Question: I'm trying to print to screen this times table in reverse like the photo but can't figure what I need to change to do that.
'''
var digit = 9, multiplier = 9, textresult = "", result = 0;
while (digit > 0) {
for (multiplier = 9; multiplier >= digit; multiplier--) {
result = digit * multiplier;
if (digit == multiplier) {
textresult += digit + " x " + multiplier + " = " + result + "
<br>";}
else {
textresult += digit + " x " + multiplier + " = " + result +
"&nbsp;&nbsp;&nbsp;&nbsp;&nbsp;";}
}
digit--;}
strong textdocument.write(textresult);
'''
any Ideas?

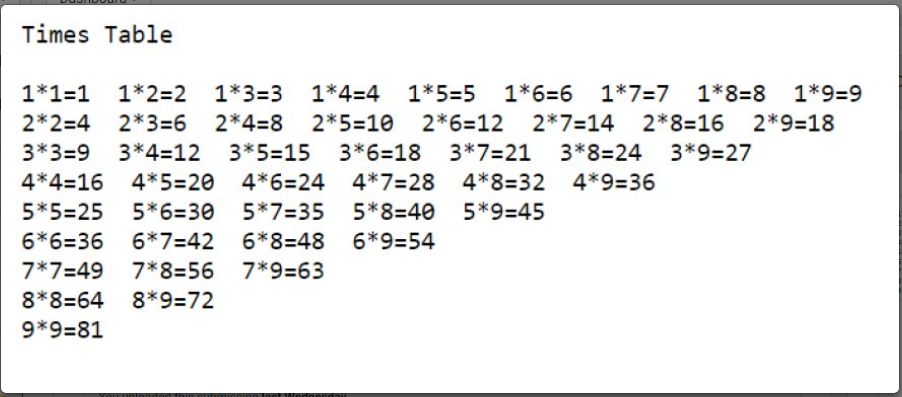
Answer: Try this correction
'''
var digit = 1,
textresult = "<pre><code>",
max = 9;
while (digit <= max) {
for (var multiplier = digit; multiplier <= max; multiplier++) {
var result = digit * multiplier;
textresult += digit + " * " + multiplier + " = " + result;
if (10 > result) {
textresult += " ";
}
if (max == multiplier) {
textresult += "<br/>";
} else {
textresult += " ";
}
}
digit++;
}
textresult += "</pre></code>";
document.write(textresult);
'''